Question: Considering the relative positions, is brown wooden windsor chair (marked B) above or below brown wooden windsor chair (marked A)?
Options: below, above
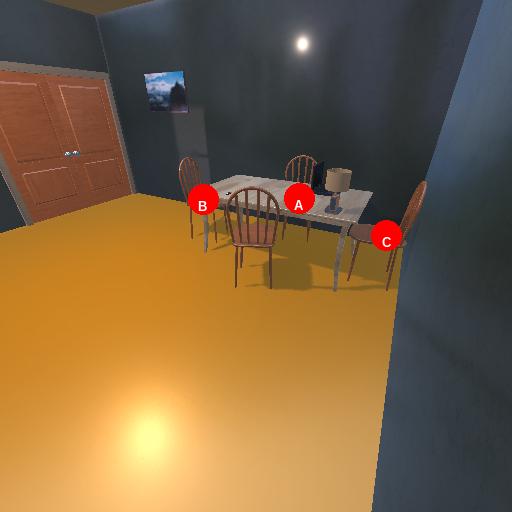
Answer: below